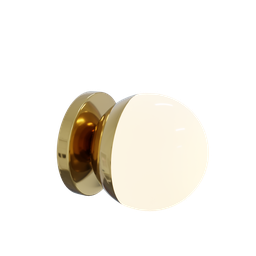
Label: lighting